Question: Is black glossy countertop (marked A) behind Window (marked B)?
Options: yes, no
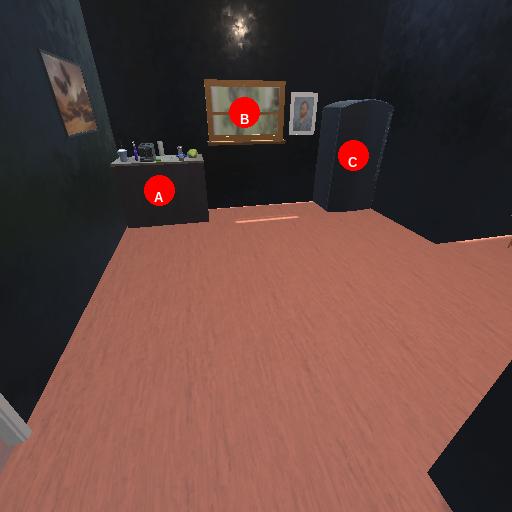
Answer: yes